Question: I want to center my 7 divs and I don't know really how to do it. Any idea? I don't want to change margin all elements individually, as you can see on the picture divs are not centered compared to my buttons and there's a 12 column bootstrap problem

'''
<style type="text/css">
.properbut{
height: 180px;
display: block;
margin-left: auto;
margin-right: auto;
display: table-cell;
vertical-align: middle;
}
.fonts{
font-family:Georgia,serif;
color:#4E443C;
font-variant: small-caps;
text-transform: none;
font-weight: 100;
font-size: 30px
}
</style>
<div class="container">
<br><br><br><br>
<div class="jumbotron">
<br><br><br><br><br><br>
<div class="row">
<div class ="col-md-2">
</div>
<div class ="col-md-1 ">
<img src="<?php echo asset_url();?>media/img/kalendarz/pon.png" style="height: 60px;">
</div>
<div class ="col-md-1 ">
<img src="<?php echo asset_url();?>media/img/kalendarz/wto.png" style="height: 60px">
</div>
<div class ="col-md-1 ">
<img src="<?php echo asset_url();?>media/img/kalendarz/sro.png" style="height: 60px">
</div>
<div class ="col-md-1 ">
<img src="<?php echo asset_url();?>media/img/kalendarz/czw.png" style="height: 60px">
</div>
<div class ="col-md-1 ">
<img src="<?php echo asset_url();?>media/img/kalendarz/pia.png" style="height: 60px">
</div>
<div class ="col-md-1 ">
<img src="<?php echo asset_url();?>media/img/kalendarz/sob.png" style="height: 60px">
</div>
<div class ="col-md-1">
<img src="<?php echo asset_url();?>media/img/kalendarz/niedz.png" style="height: 60px">
</div>
<div class ="col-md-3">
</div>
</div>
<br><br><br><br><br><br>
<div class="row container" >
<div>
<button class="properbut btn btn-primary col-md-3 fonts" type="submit" style="margin-left: 130px;">Powtorki</button>
</div>
<div class="col-md-3" >
<p class="text-center fonts" style="margin-top: 7px; font-size: 30px;">Co dzisiaj zrobisz aby osiagnac swoj cel?</p>
</div>
<div>
<button class="properbut btn btn-warning col-md-3 fonts" type="submit">Lekcje audio</button>
</div>
</div>
<br><br><br><br><br><br><br><br>
<br><br><br><br>
</div>
'''
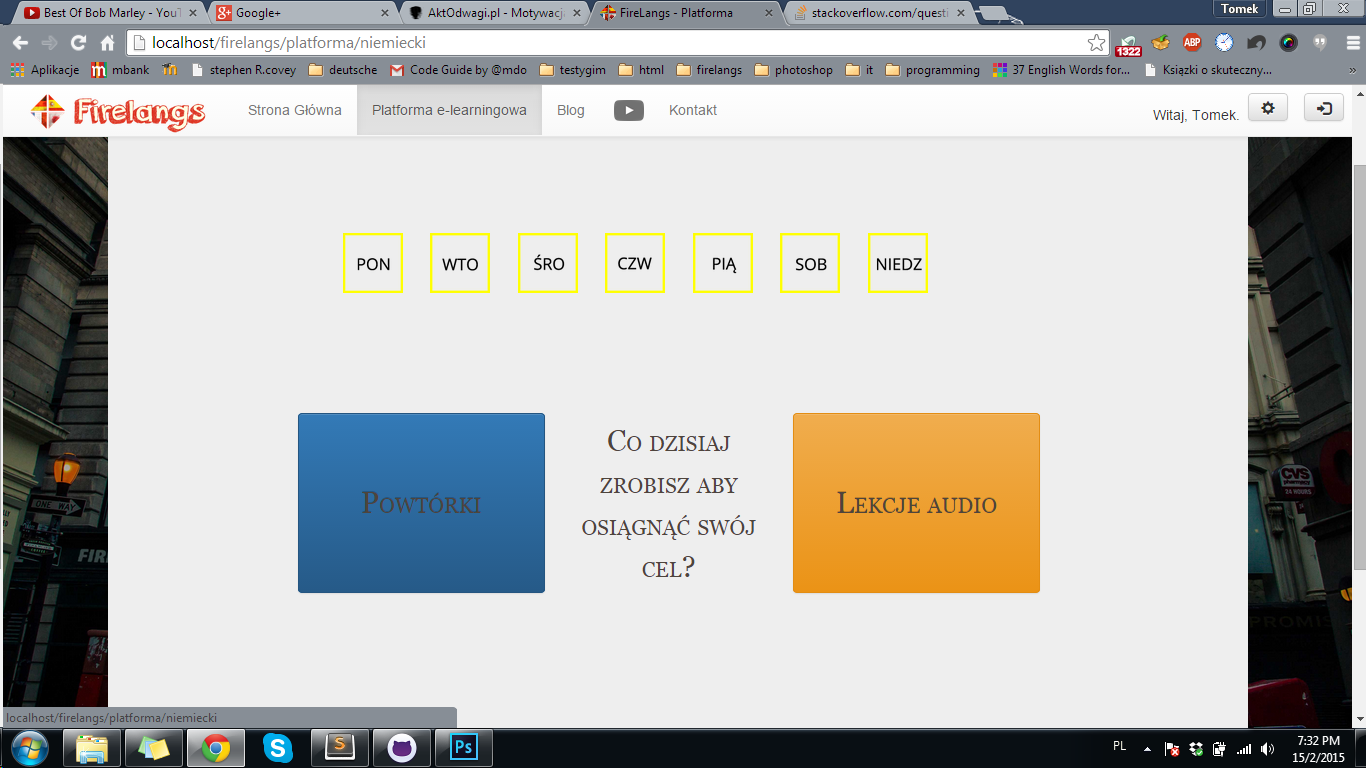
Answer: Do you need something like <URL>?
'''
.row {
text-align: center;
}
.col-md-1 {
display:inline-block;
}
'''